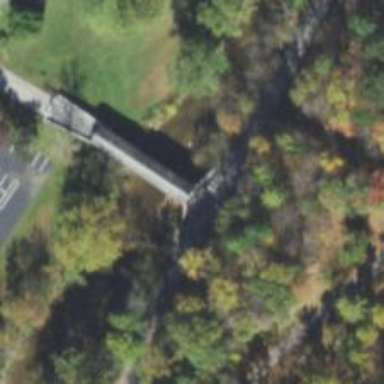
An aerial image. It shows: Covered bridge on residential road.